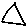
Label: triangle